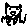
Label: cat